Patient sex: F
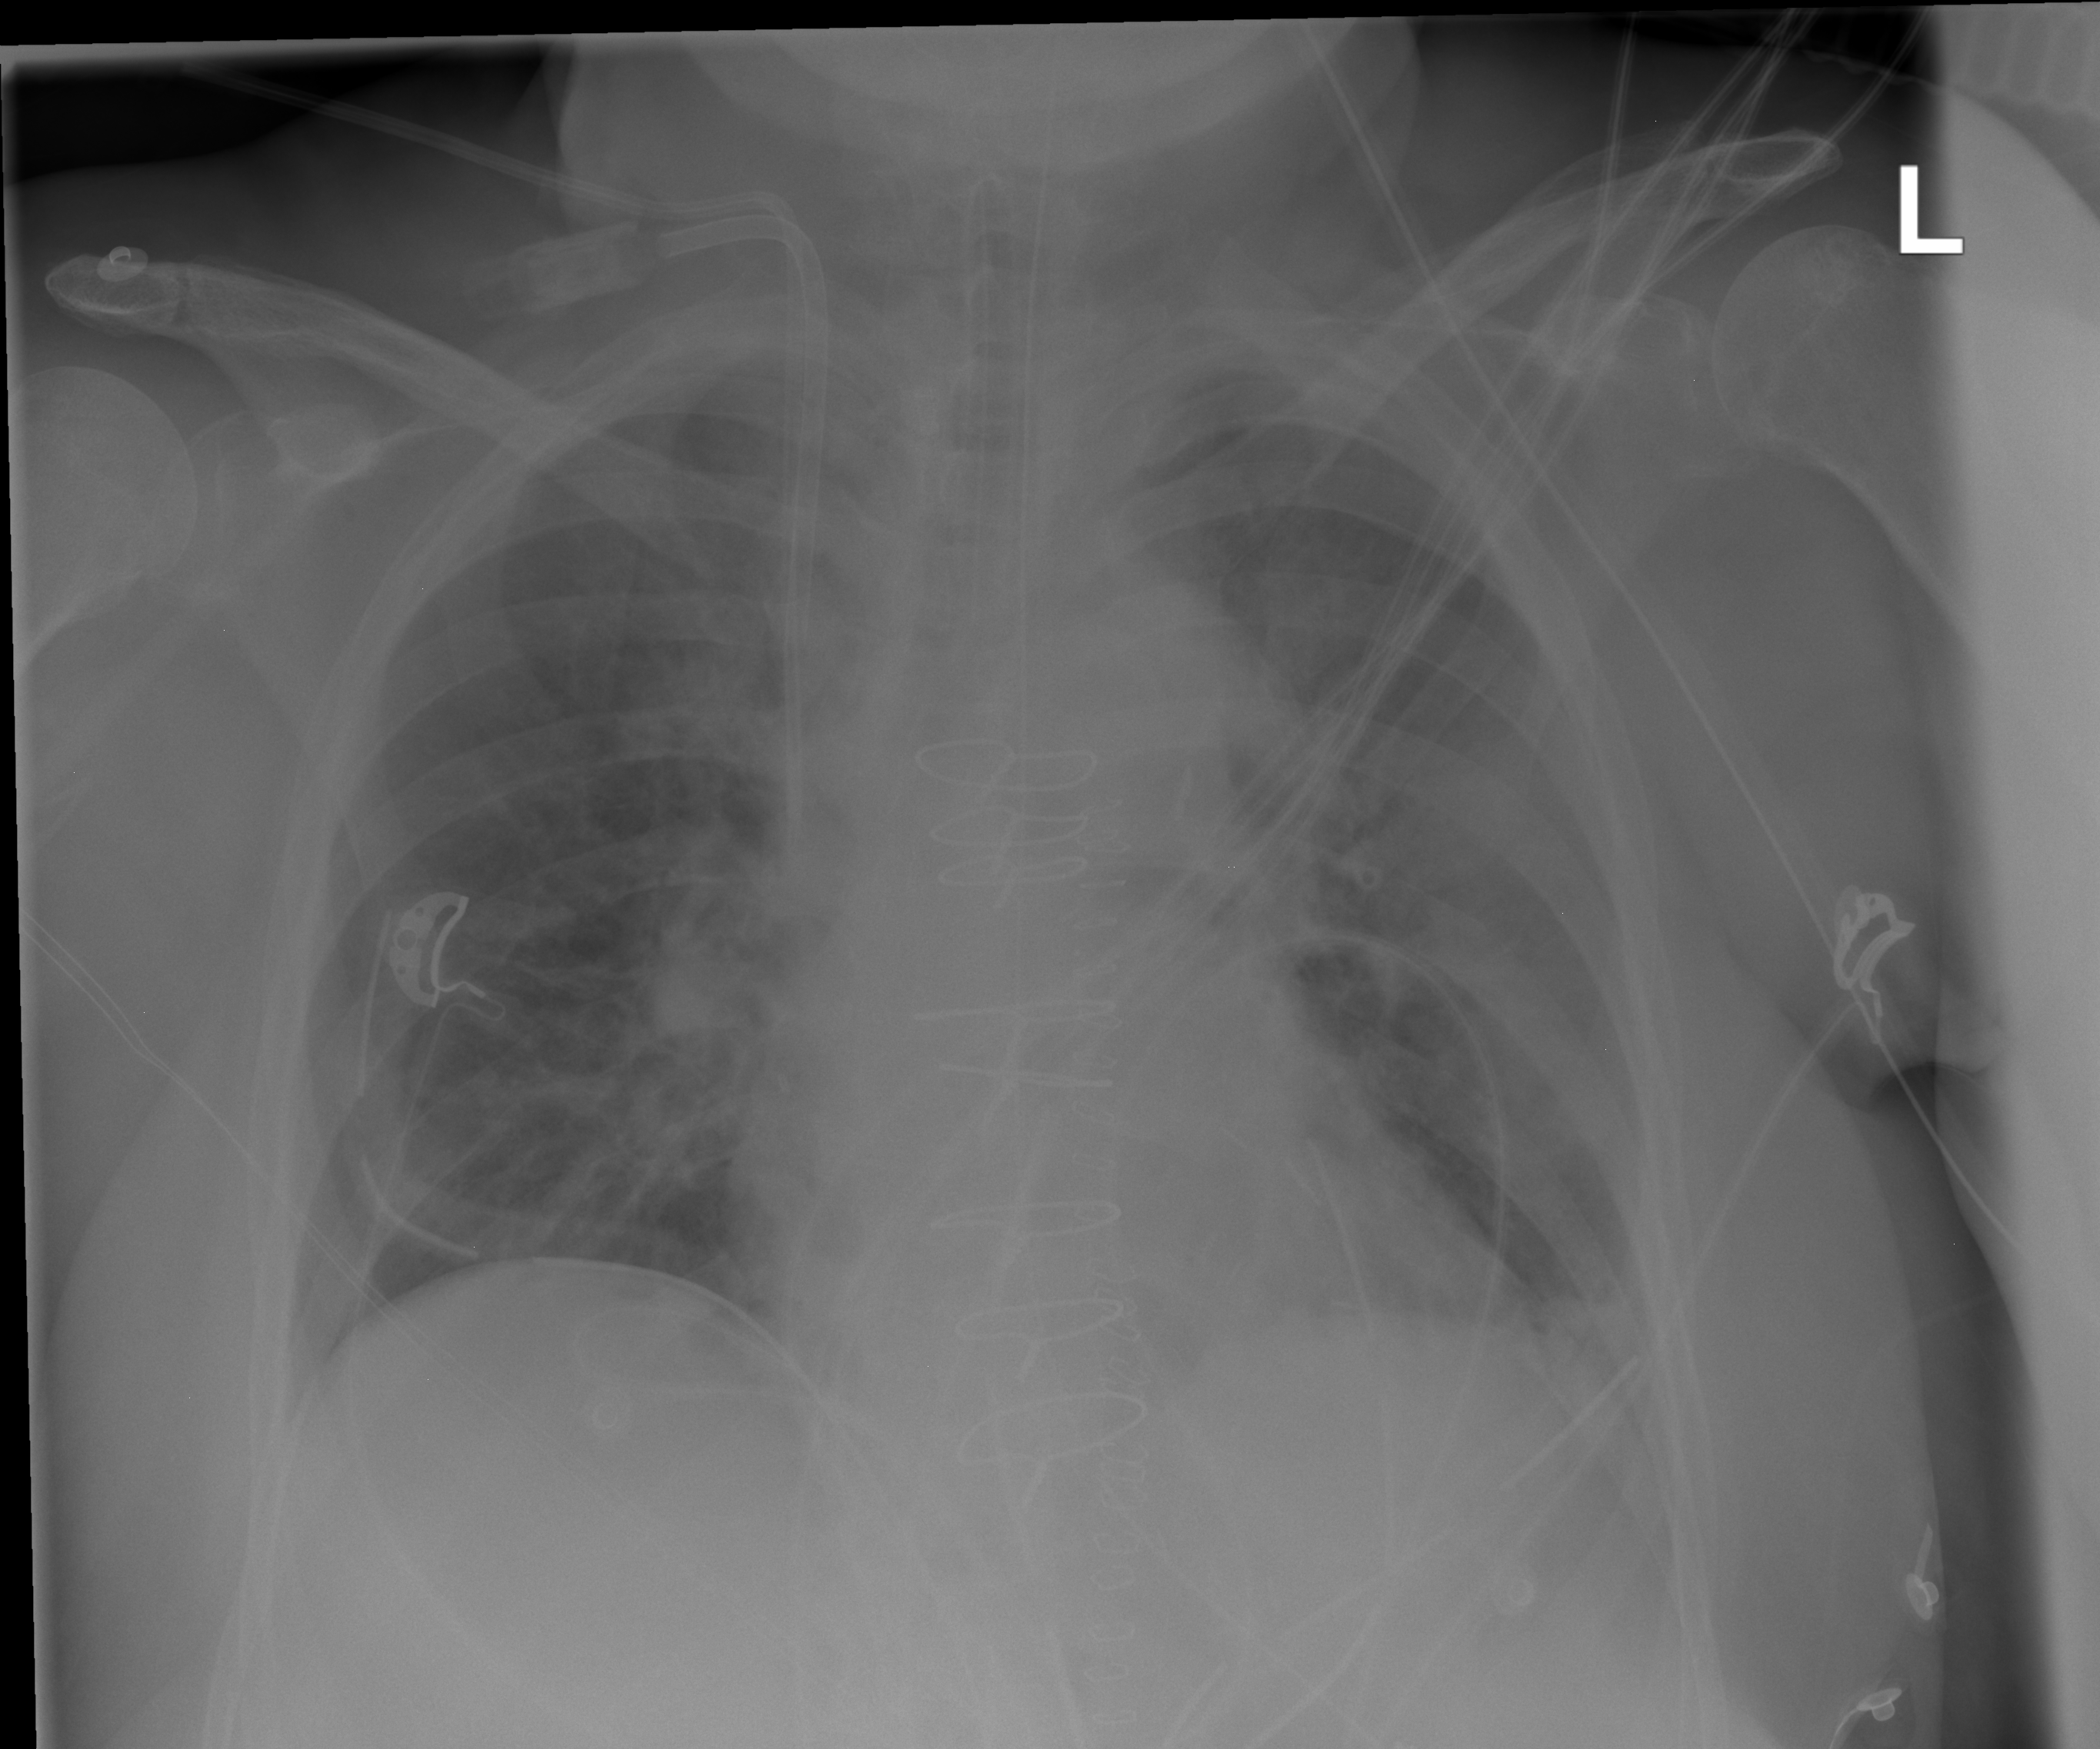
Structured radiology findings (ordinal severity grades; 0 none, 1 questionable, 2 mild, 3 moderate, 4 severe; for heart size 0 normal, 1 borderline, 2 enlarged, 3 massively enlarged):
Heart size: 0
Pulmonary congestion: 2
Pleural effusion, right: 0
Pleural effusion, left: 1
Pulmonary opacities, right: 0
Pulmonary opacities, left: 0
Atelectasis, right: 2
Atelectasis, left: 2